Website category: book
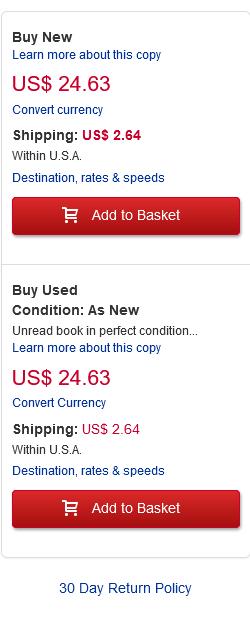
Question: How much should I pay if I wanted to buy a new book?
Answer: US$ 24.63

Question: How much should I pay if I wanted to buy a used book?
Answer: US$ 24.63

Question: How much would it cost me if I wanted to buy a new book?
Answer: US$ 24.63

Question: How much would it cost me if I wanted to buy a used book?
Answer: US$ 24.63

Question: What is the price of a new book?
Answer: US$ 24.63

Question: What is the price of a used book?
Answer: US$ 24.63

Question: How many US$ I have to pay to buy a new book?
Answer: US$ 24.63

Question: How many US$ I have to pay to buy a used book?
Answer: US$ 24.63

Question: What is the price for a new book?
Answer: US$ 24.63

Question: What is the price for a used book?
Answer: US$ 24.63

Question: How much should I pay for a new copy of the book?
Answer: US$ 24.63

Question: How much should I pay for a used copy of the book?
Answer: US$ 24.63

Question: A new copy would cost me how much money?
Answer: US$ 24.63

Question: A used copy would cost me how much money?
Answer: US$ 24.63

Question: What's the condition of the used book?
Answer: As New

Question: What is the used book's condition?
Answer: As New

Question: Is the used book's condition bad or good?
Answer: As New

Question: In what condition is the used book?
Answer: As New

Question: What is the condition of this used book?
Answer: As New

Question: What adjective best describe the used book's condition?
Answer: As New

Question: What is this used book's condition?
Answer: As New

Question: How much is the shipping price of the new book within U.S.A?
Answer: US$ 2.64

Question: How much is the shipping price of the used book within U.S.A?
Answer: US$ 2.64

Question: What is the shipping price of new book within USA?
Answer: US$ 2.64

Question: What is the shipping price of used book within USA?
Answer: US$ 2.64

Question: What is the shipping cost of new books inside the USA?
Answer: US$ 2.64

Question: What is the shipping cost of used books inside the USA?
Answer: US$ 2.64

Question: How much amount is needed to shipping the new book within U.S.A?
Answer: US$ 2.64

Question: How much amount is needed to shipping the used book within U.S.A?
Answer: US$ 2.64

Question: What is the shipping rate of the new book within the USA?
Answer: US$ 2.64

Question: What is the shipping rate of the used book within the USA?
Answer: US$ 2.64

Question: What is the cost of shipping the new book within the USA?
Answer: US$ 2.64

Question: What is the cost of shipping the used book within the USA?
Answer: US$ 2.64

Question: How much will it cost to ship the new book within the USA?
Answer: US$ 2.64

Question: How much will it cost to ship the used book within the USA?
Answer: US$ 2.64